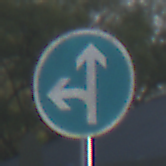
Verkehrszeichen: VorgeschriebeneFahrtrichtungGeradeausOderLinks
Umgebung: Outdoor, Suburban
Tageszeit: SunriseSunset
Wetter: PartlyCloudy
Licht: Natural
Jahreszeit: NotSpecified
Kontrast: HighContrast